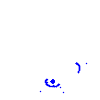
Particle: proton